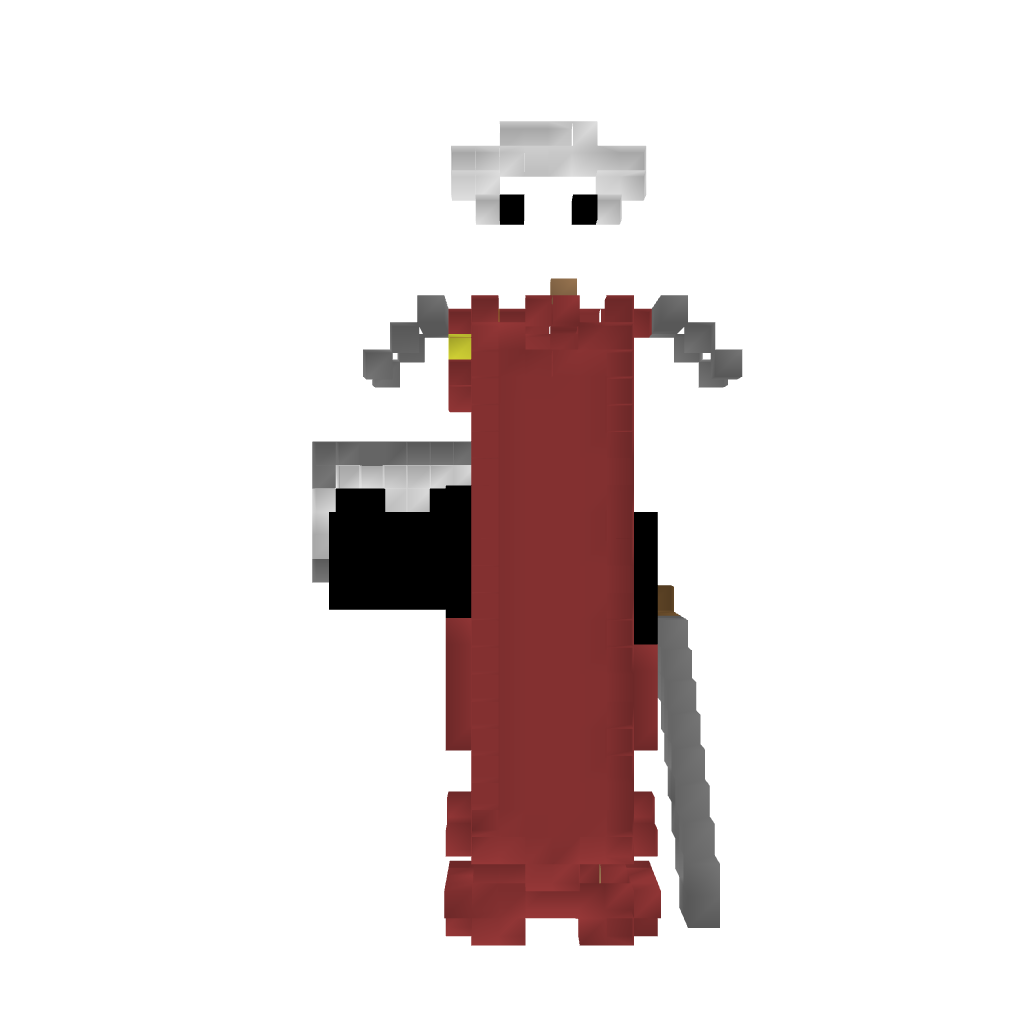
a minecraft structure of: Roman Statue bad low quality